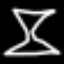
Label: hourglass